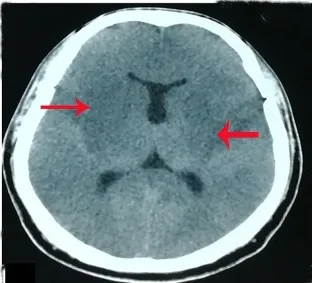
18th day] after initial symptom. (D) Plain CT brain imaging showed hypo-density in bilateral basal ganglia, bilateral occipital lobe, bilateral limbic lobe, and left thalamic at 18th day of initial symptom.
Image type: radiology (ct)